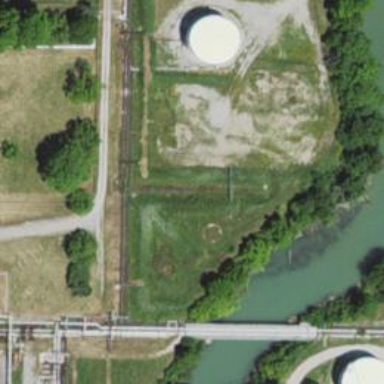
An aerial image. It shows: Storage tank with man-made structure.